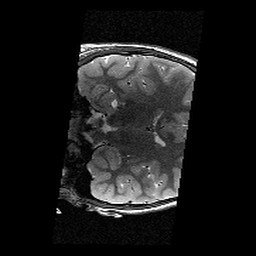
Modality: T2w
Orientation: coronal
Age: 11
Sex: female
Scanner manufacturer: siemens
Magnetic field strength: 3 T
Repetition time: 9.23 s
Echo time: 0.067 s